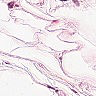
Metastatic tissue present: no